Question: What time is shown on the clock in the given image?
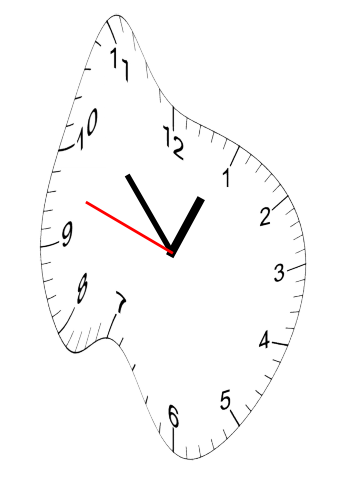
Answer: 12:52:48